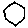
Label: hexagon